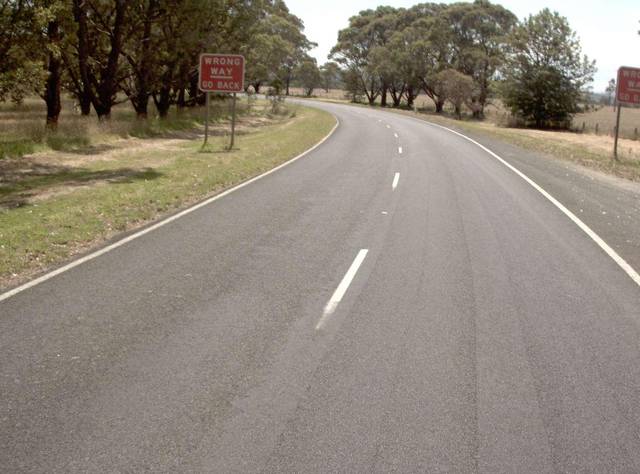
Region: Australia
Coordinates: -38.229, 146.376